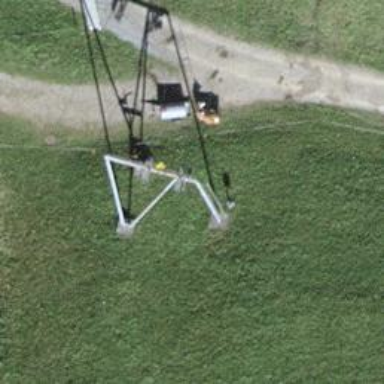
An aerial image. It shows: Pylon used for aerialway.